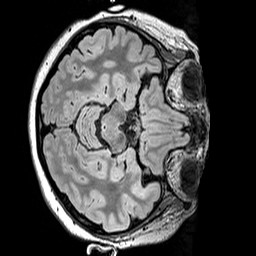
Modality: FLAIR
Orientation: axial
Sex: female
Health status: ill
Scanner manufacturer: siemens
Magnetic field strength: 3 T
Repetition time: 5 s
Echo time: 0.388 s